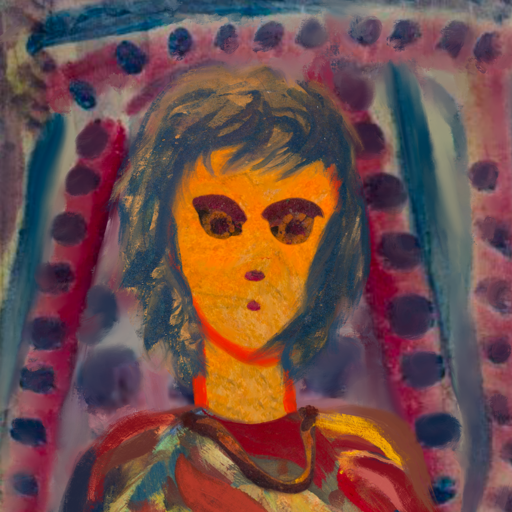
Background: HillGirl, Head And Neck Front: Sisters, Face Front: Doll, Bust: Mother_And_Son_Son, Hair Front: InTheSun, Head Accessory: Blank, Second Necklace: Comrade, Necklace: Blank, Baby: Blank